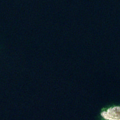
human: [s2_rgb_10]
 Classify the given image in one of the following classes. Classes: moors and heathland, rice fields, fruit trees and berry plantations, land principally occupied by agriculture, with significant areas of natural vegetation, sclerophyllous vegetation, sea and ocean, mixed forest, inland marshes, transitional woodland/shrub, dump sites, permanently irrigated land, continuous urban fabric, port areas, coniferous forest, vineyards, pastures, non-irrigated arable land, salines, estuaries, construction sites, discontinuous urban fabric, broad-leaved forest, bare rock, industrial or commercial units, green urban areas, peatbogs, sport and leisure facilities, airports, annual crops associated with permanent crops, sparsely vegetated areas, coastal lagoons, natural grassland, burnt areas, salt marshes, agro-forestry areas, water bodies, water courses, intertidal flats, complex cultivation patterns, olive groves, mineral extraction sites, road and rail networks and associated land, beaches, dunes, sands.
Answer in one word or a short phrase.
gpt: sea and ocean